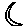
Label: moon